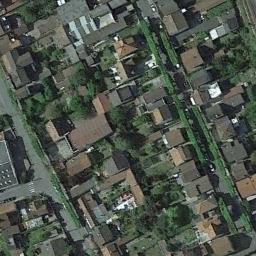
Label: dense_residential